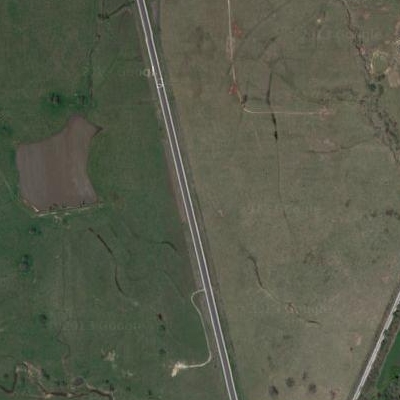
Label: aGrass